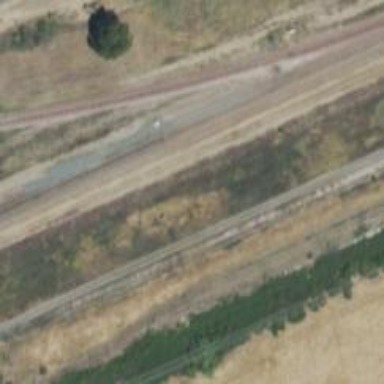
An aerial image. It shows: Abandoned railway.